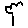
Label: tree